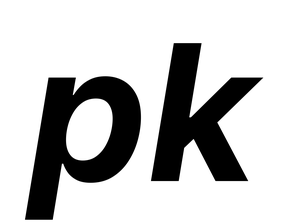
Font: Inter-Italic_Bold_Italic